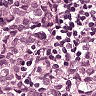
Metastatic tissue present: yes